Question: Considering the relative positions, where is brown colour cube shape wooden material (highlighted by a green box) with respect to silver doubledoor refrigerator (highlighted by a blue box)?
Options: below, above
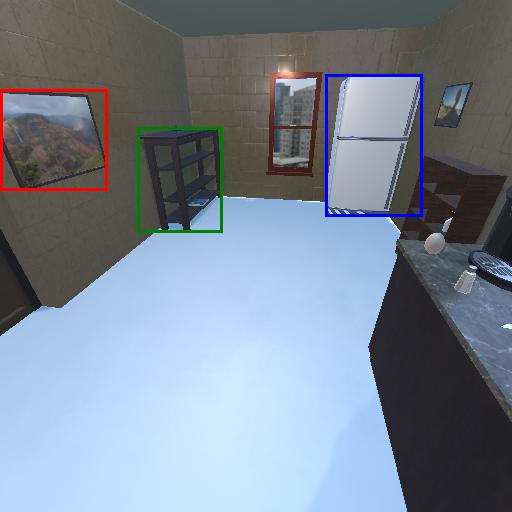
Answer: below